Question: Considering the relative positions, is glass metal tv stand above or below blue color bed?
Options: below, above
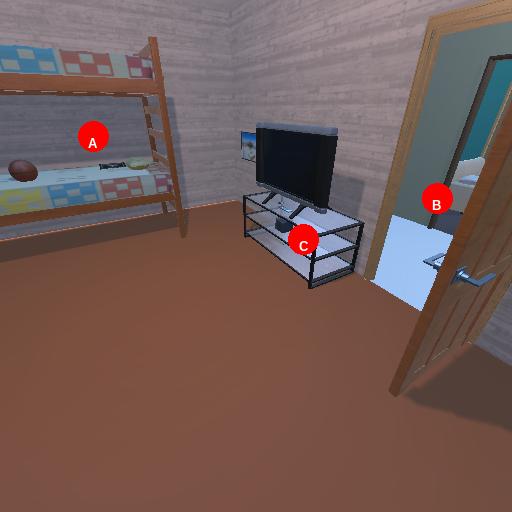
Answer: below